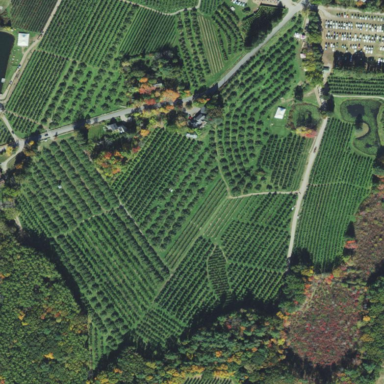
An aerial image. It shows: Orchard.